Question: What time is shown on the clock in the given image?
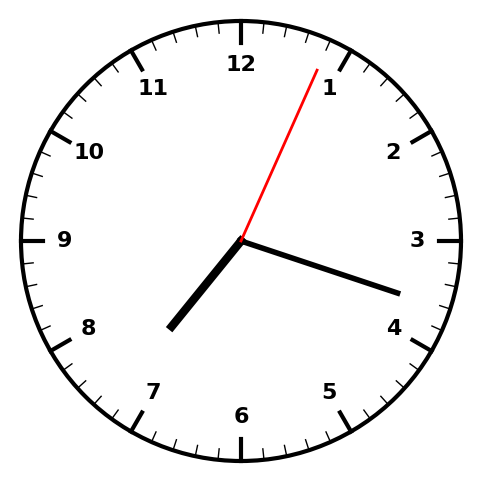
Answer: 07:18:04